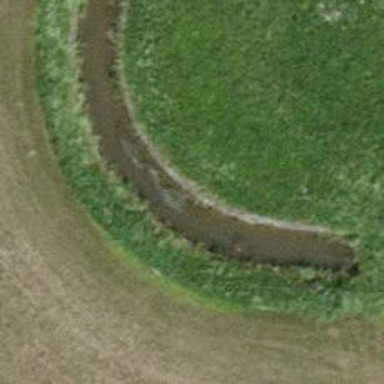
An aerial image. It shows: Ditch in the surroundings.